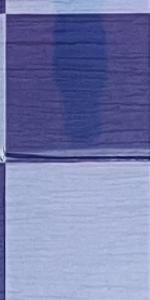
Label: Empty